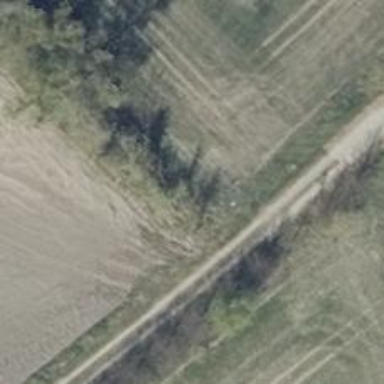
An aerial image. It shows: Row of trees in natural setting.